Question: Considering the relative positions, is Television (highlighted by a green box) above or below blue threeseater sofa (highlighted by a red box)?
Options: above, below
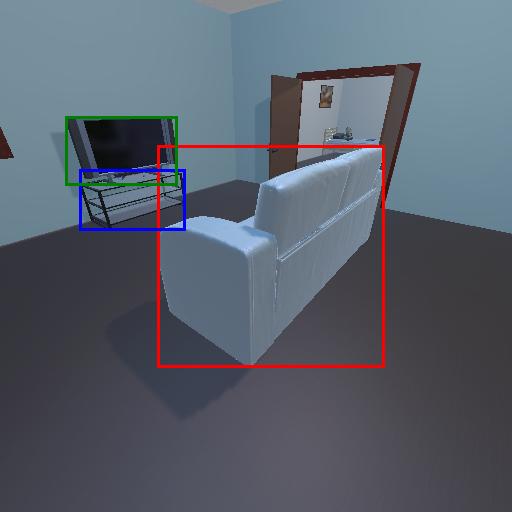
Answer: above